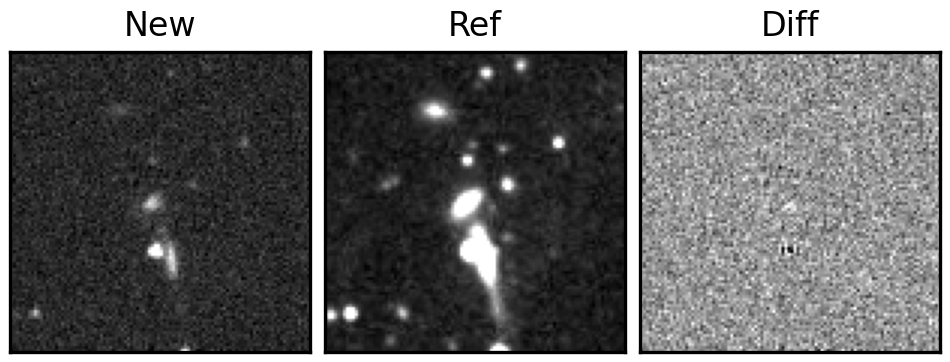
Label: real